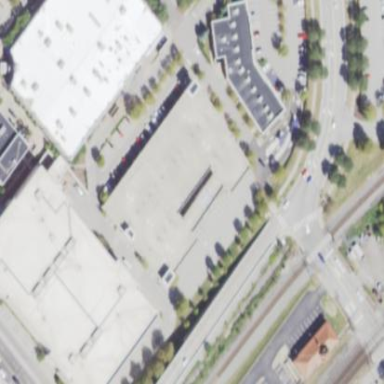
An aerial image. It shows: Multi-storey parking building.